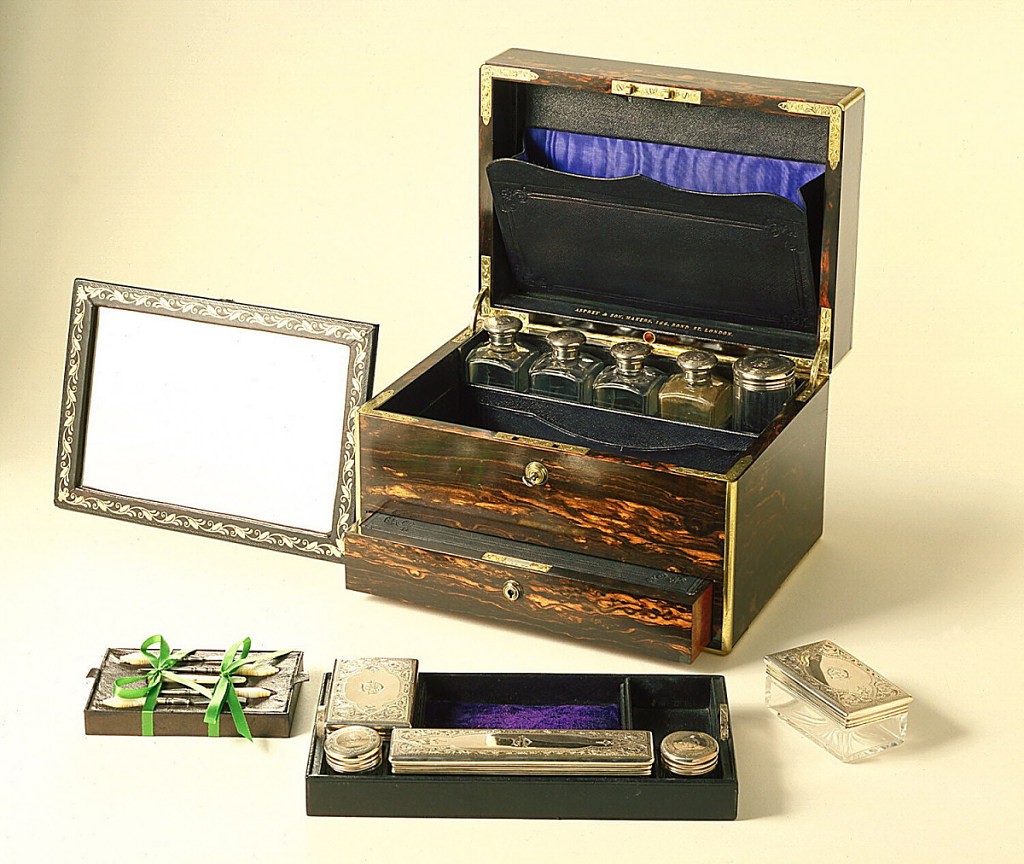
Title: Traveling Dressing Case
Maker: Asprey & Son Co., London, England, 1872 - 1879
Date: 1875
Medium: wood, silk, leather, silver, glass, mother-of-pearl, brass, gold, steel
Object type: dressing case
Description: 1984-133-1-a/c, e/i: -1a: case
-1b: jewelry drawer
-1c: jewelry drawe...;     1984-133-1-d: Rectangular mirror (-1d) within black leather fram...